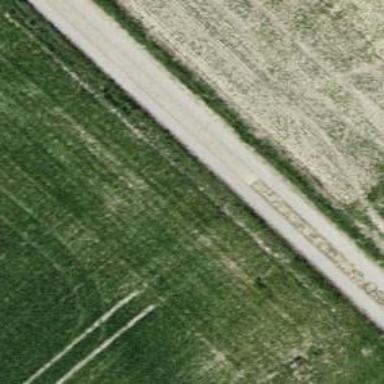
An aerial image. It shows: Track road with concrete lanes of grade1 quality.